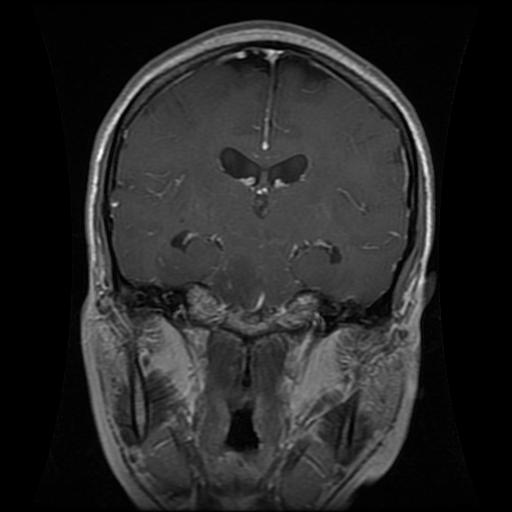
Label: glioma